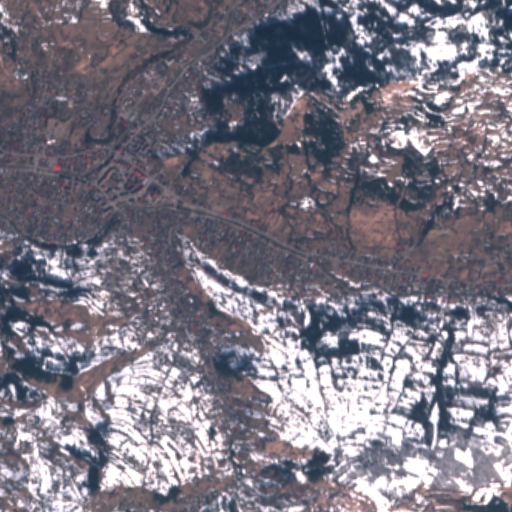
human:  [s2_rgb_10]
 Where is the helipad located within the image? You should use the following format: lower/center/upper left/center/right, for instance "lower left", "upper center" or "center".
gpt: The helipad is located in the center left of the image.
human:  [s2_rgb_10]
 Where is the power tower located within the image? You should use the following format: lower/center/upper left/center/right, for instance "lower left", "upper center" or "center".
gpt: The power tower is located in the upper of the image.
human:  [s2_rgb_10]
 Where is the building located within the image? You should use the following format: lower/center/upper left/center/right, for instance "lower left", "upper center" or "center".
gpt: There is no building in the image.